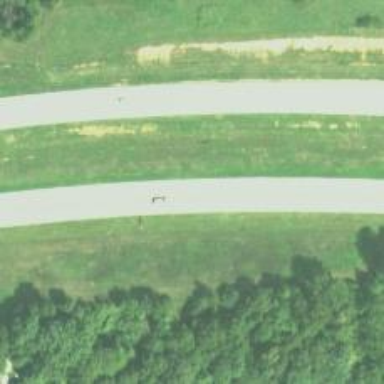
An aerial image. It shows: This image shows trunk highway that functions as expressway.